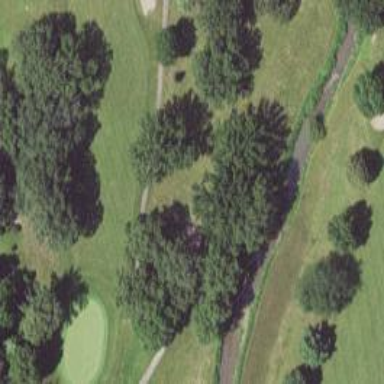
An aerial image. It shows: Asphalt surface at golf tee.